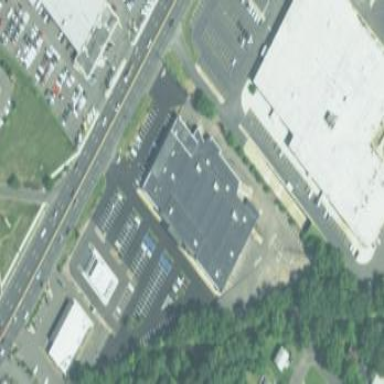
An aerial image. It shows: Retail building.